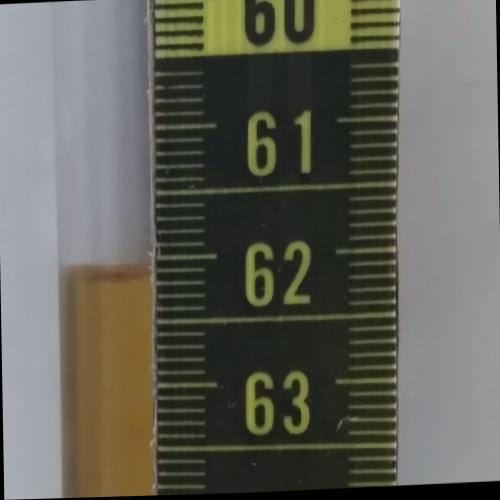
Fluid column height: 62.1 cm